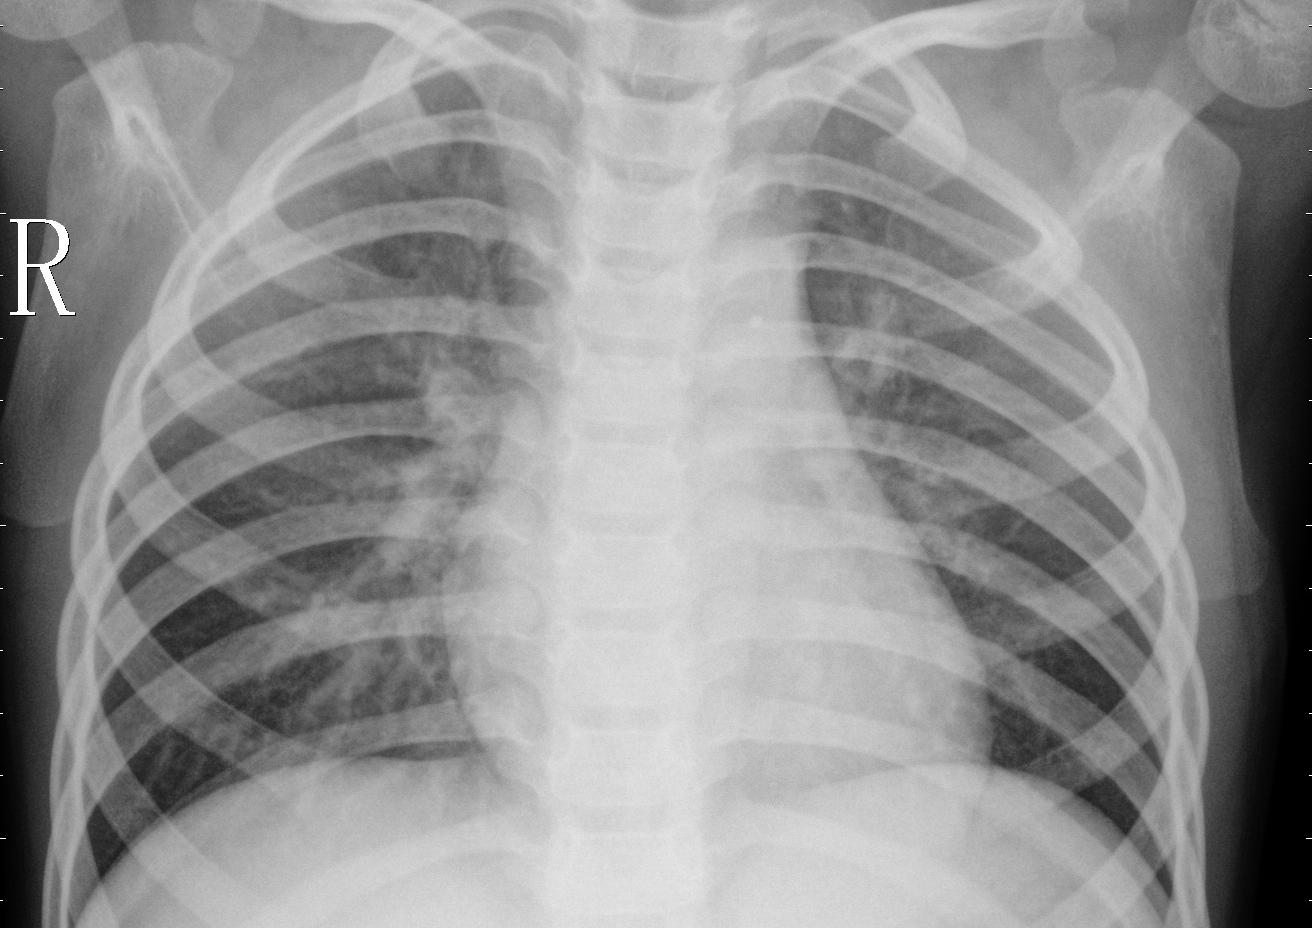
Diagnosis: PNEUMONIA